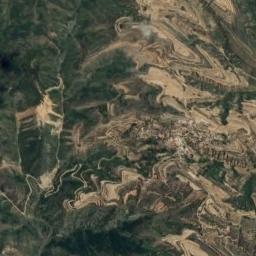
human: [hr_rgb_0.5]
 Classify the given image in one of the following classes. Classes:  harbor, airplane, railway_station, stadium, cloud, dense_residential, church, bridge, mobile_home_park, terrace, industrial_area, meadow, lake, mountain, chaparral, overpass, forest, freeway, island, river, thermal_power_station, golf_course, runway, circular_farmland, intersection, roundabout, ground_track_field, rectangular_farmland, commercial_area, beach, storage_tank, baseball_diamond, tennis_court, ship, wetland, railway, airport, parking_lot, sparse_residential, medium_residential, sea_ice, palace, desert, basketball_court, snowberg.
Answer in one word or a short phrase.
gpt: mountain